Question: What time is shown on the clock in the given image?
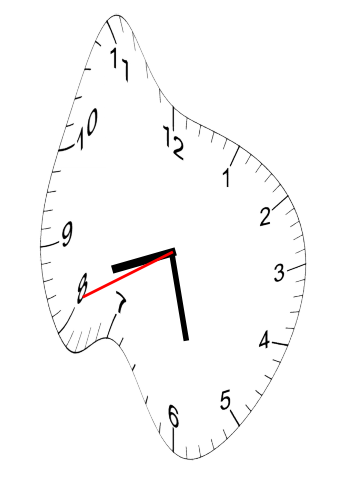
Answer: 08:27:41